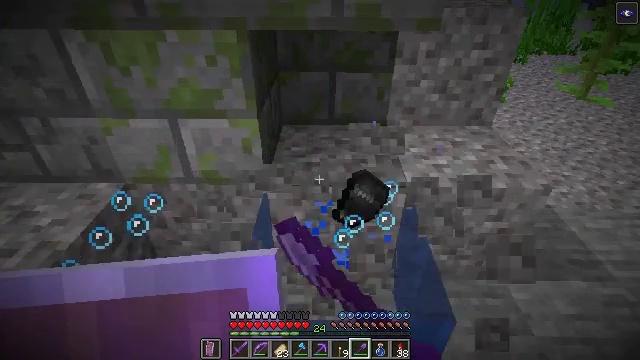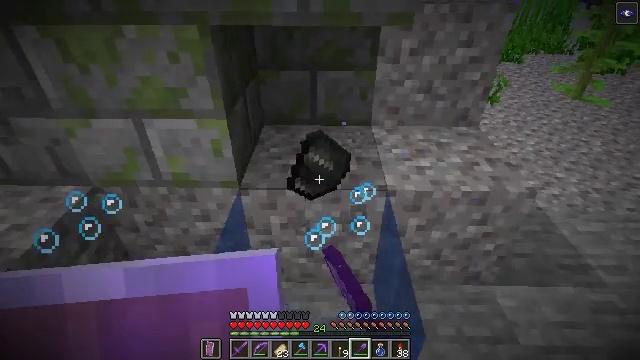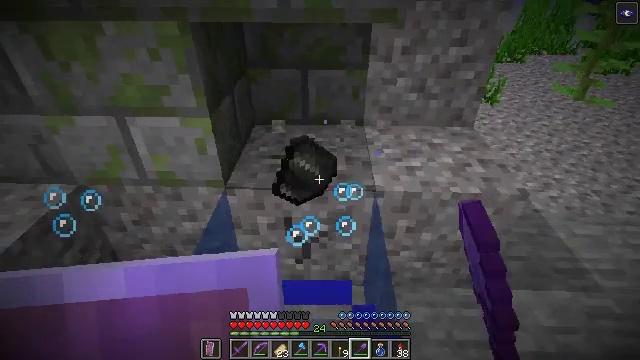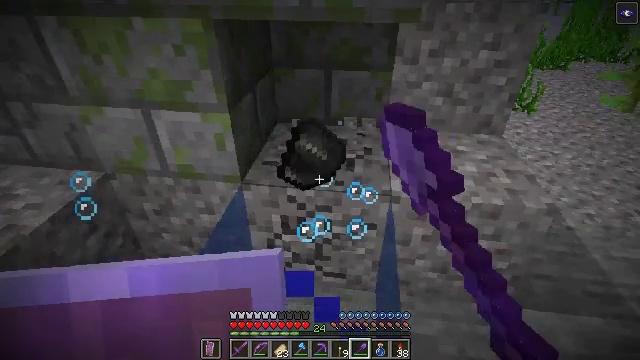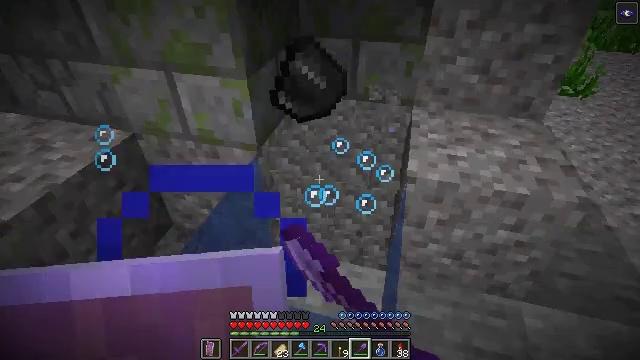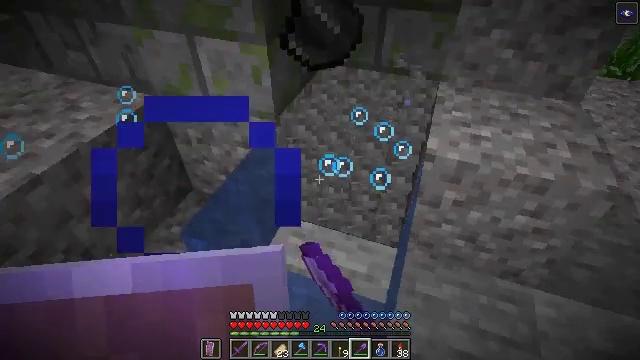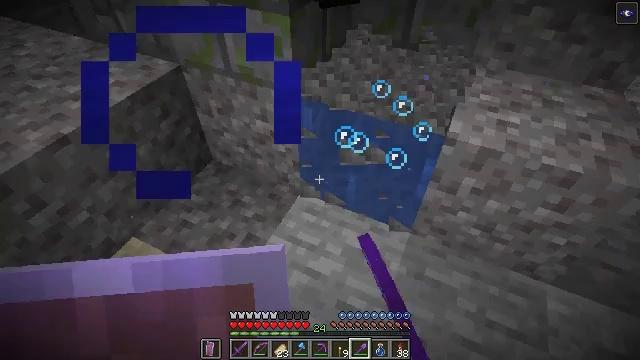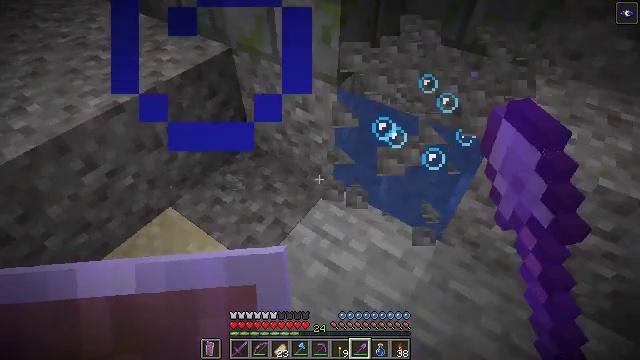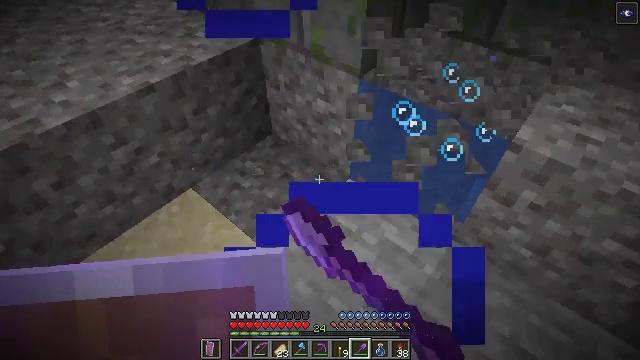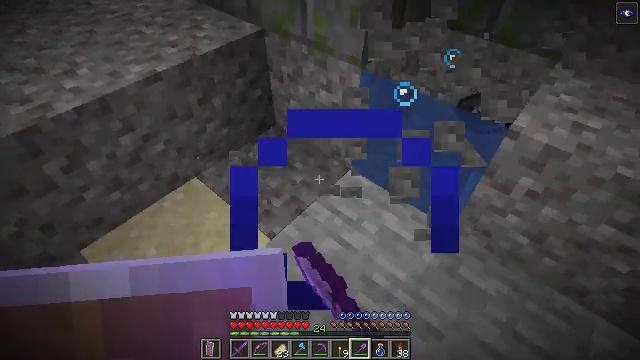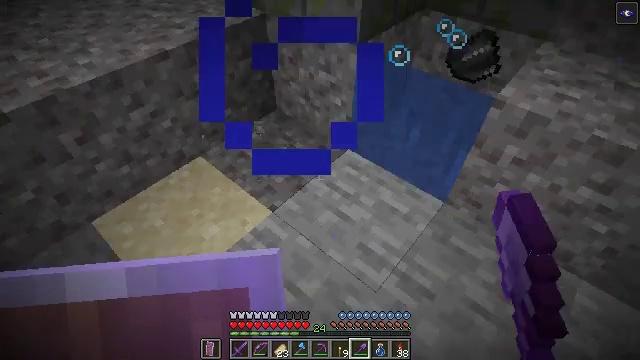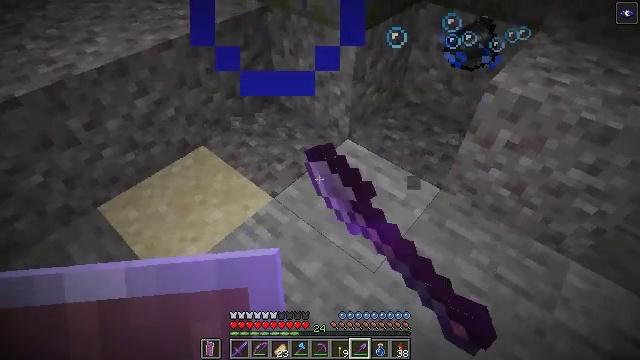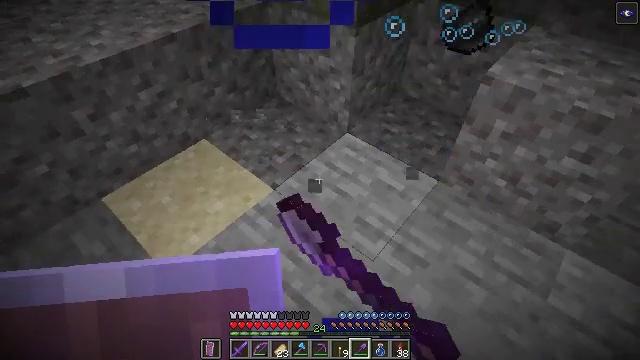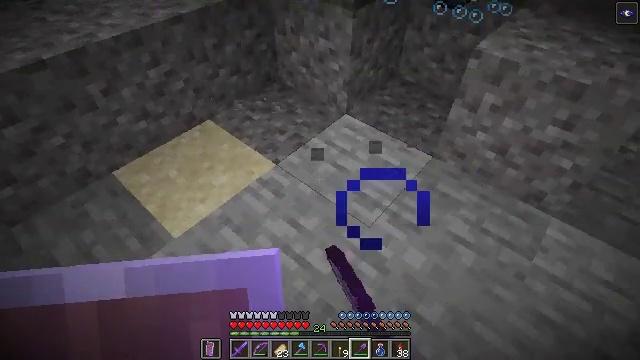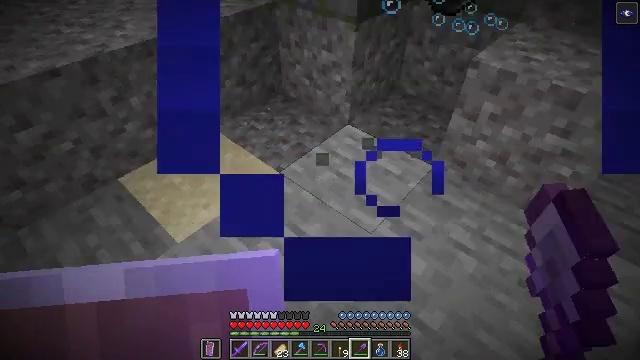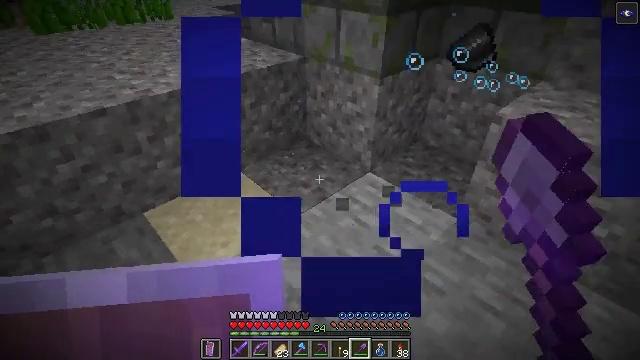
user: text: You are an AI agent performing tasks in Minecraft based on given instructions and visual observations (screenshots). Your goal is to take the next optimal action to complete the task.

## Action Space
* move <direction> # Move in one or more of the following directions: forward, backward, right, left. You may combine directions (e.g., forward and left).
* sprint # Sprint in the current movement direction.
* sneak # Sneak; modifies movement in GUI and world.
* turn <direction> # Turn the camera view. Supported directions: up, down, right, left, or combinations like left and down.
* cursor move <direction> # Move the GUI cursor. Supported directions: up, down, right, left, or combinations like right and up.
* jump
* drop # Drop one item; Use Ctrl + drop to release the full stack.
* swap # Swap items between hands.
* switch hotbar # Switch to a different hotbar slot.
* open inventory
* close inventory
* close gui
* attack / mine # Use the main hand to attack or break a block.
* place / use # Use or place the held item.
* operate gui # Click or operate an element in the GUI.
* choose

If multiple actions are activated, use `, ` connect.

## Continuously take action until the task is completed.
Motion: motion action
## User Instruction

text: Shovel up some gravel.
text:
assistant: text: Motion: move right, attack / mine
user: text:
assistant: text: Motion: move right, attack / mine
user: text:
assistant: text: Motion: turn left, attack / mine
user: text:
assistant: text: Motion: turn left and down, attack / mine
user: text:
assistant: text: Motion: turn left and down, attack / mine
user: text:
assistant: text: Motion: turn left and down, attack / mine
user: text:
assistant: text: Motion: move back, turn left, attack / mine
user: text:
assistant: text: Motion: move back, turn left, attack / mine
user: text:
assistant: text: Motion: move back, attack / mine
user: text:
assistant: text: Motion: move back, attack / mine
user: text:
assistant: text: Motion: move back, attack / mine
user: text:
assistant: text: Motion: move back, attack / mine
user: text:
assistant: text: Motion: attack / mine
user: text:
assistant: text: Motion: turn up, attack / mine
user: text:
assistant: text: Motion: turn left and up, attack / mine
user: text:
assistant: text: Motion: move forward, turn left and up, attack / mine
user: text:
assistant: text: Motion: move forward, attack / mine
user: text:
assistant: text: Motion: move forward, attack / mine
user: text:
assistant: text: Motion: move forward, turn down, attack / mine
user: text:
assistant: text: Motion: move forward, turn right and down, attack / mine
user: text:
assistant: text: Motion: move forward, turn right, attack / mine
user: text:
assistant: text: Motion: move forward, turn right, attack / mine
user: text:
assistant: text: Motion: move forward, turn right, attack / mine
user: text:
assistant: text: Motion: move forward, turn right, attack / mine
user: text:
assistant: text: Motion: move forward, attack / mine
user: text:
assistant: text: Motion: attack / mine
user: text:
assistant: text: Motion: turn right and up, attack / mine
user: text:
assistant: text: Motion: turn right and up, attack / mine
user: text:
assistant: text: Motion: attack / mine
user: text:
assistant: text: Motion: attack / mine